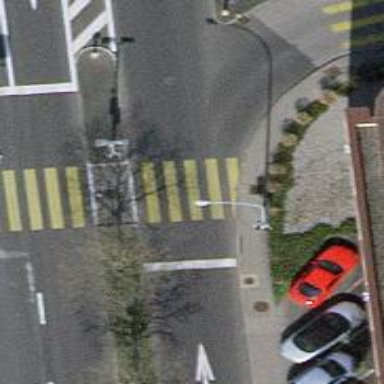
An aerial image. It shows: Uncontrolled zebra crossing on the road.